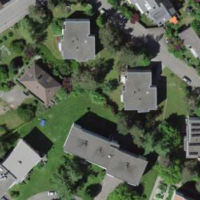
EUNIS habitat code: 55
Species observed at this site:
Cotinus coggygria